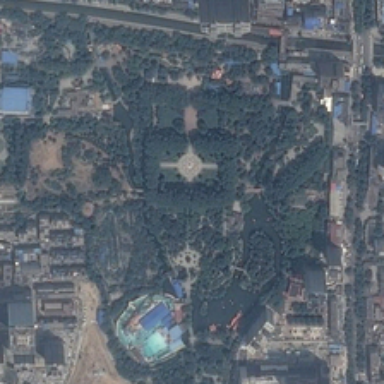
An island is in the lake surrounded by green trees .